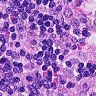
Metastatic tissue present: no